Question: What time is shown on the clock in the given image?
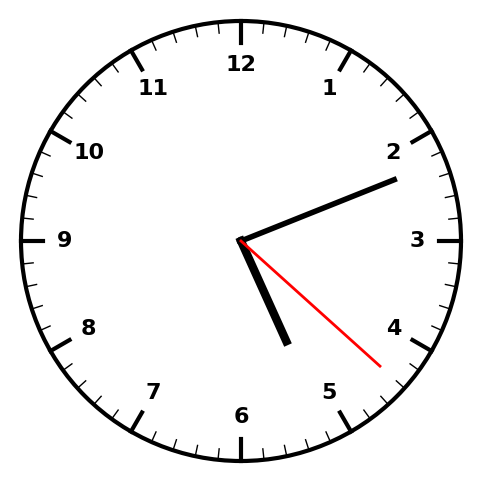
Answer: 05:11:22